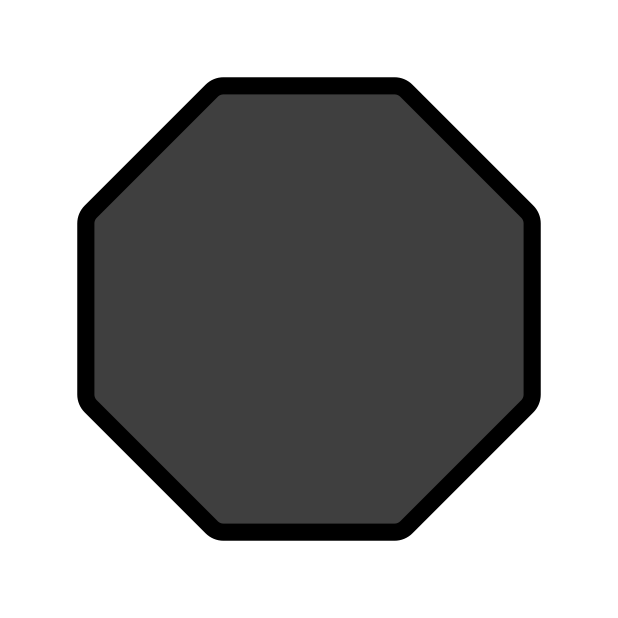
horizontal black octagon